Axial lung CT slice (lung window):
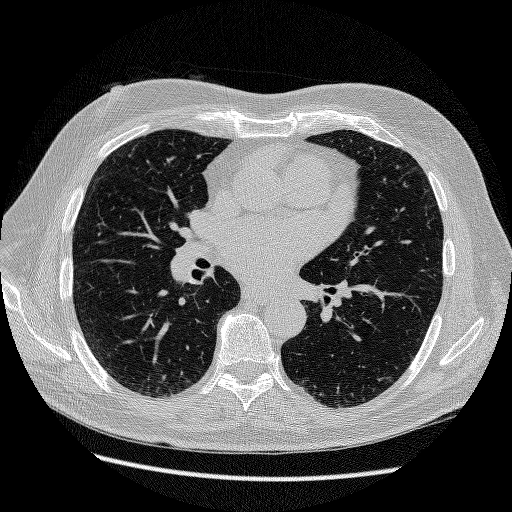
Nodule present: no